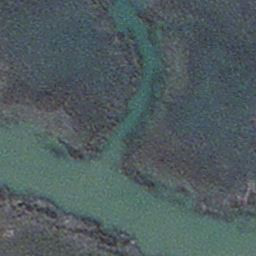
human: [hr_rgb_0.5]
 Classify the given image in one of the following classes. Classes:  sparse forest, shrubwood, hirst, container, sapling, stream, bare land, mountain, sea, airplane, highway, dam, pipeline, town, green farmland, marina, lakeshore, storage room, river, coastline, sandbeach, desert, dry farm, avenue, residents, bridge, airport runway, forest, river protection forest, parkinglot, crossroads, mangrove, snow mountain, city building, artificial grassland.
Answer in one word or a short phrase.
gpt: stream